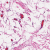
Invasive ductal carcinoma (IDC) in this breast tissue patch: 0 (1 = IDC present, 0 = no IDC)